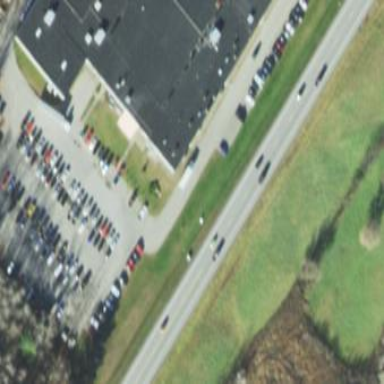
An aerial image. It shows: Parking area.